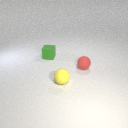
small red rubber sphere to the right of small green rubber cube